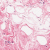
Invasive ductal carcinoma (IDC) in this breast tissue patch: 0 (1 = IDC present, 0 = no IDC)